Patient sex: F
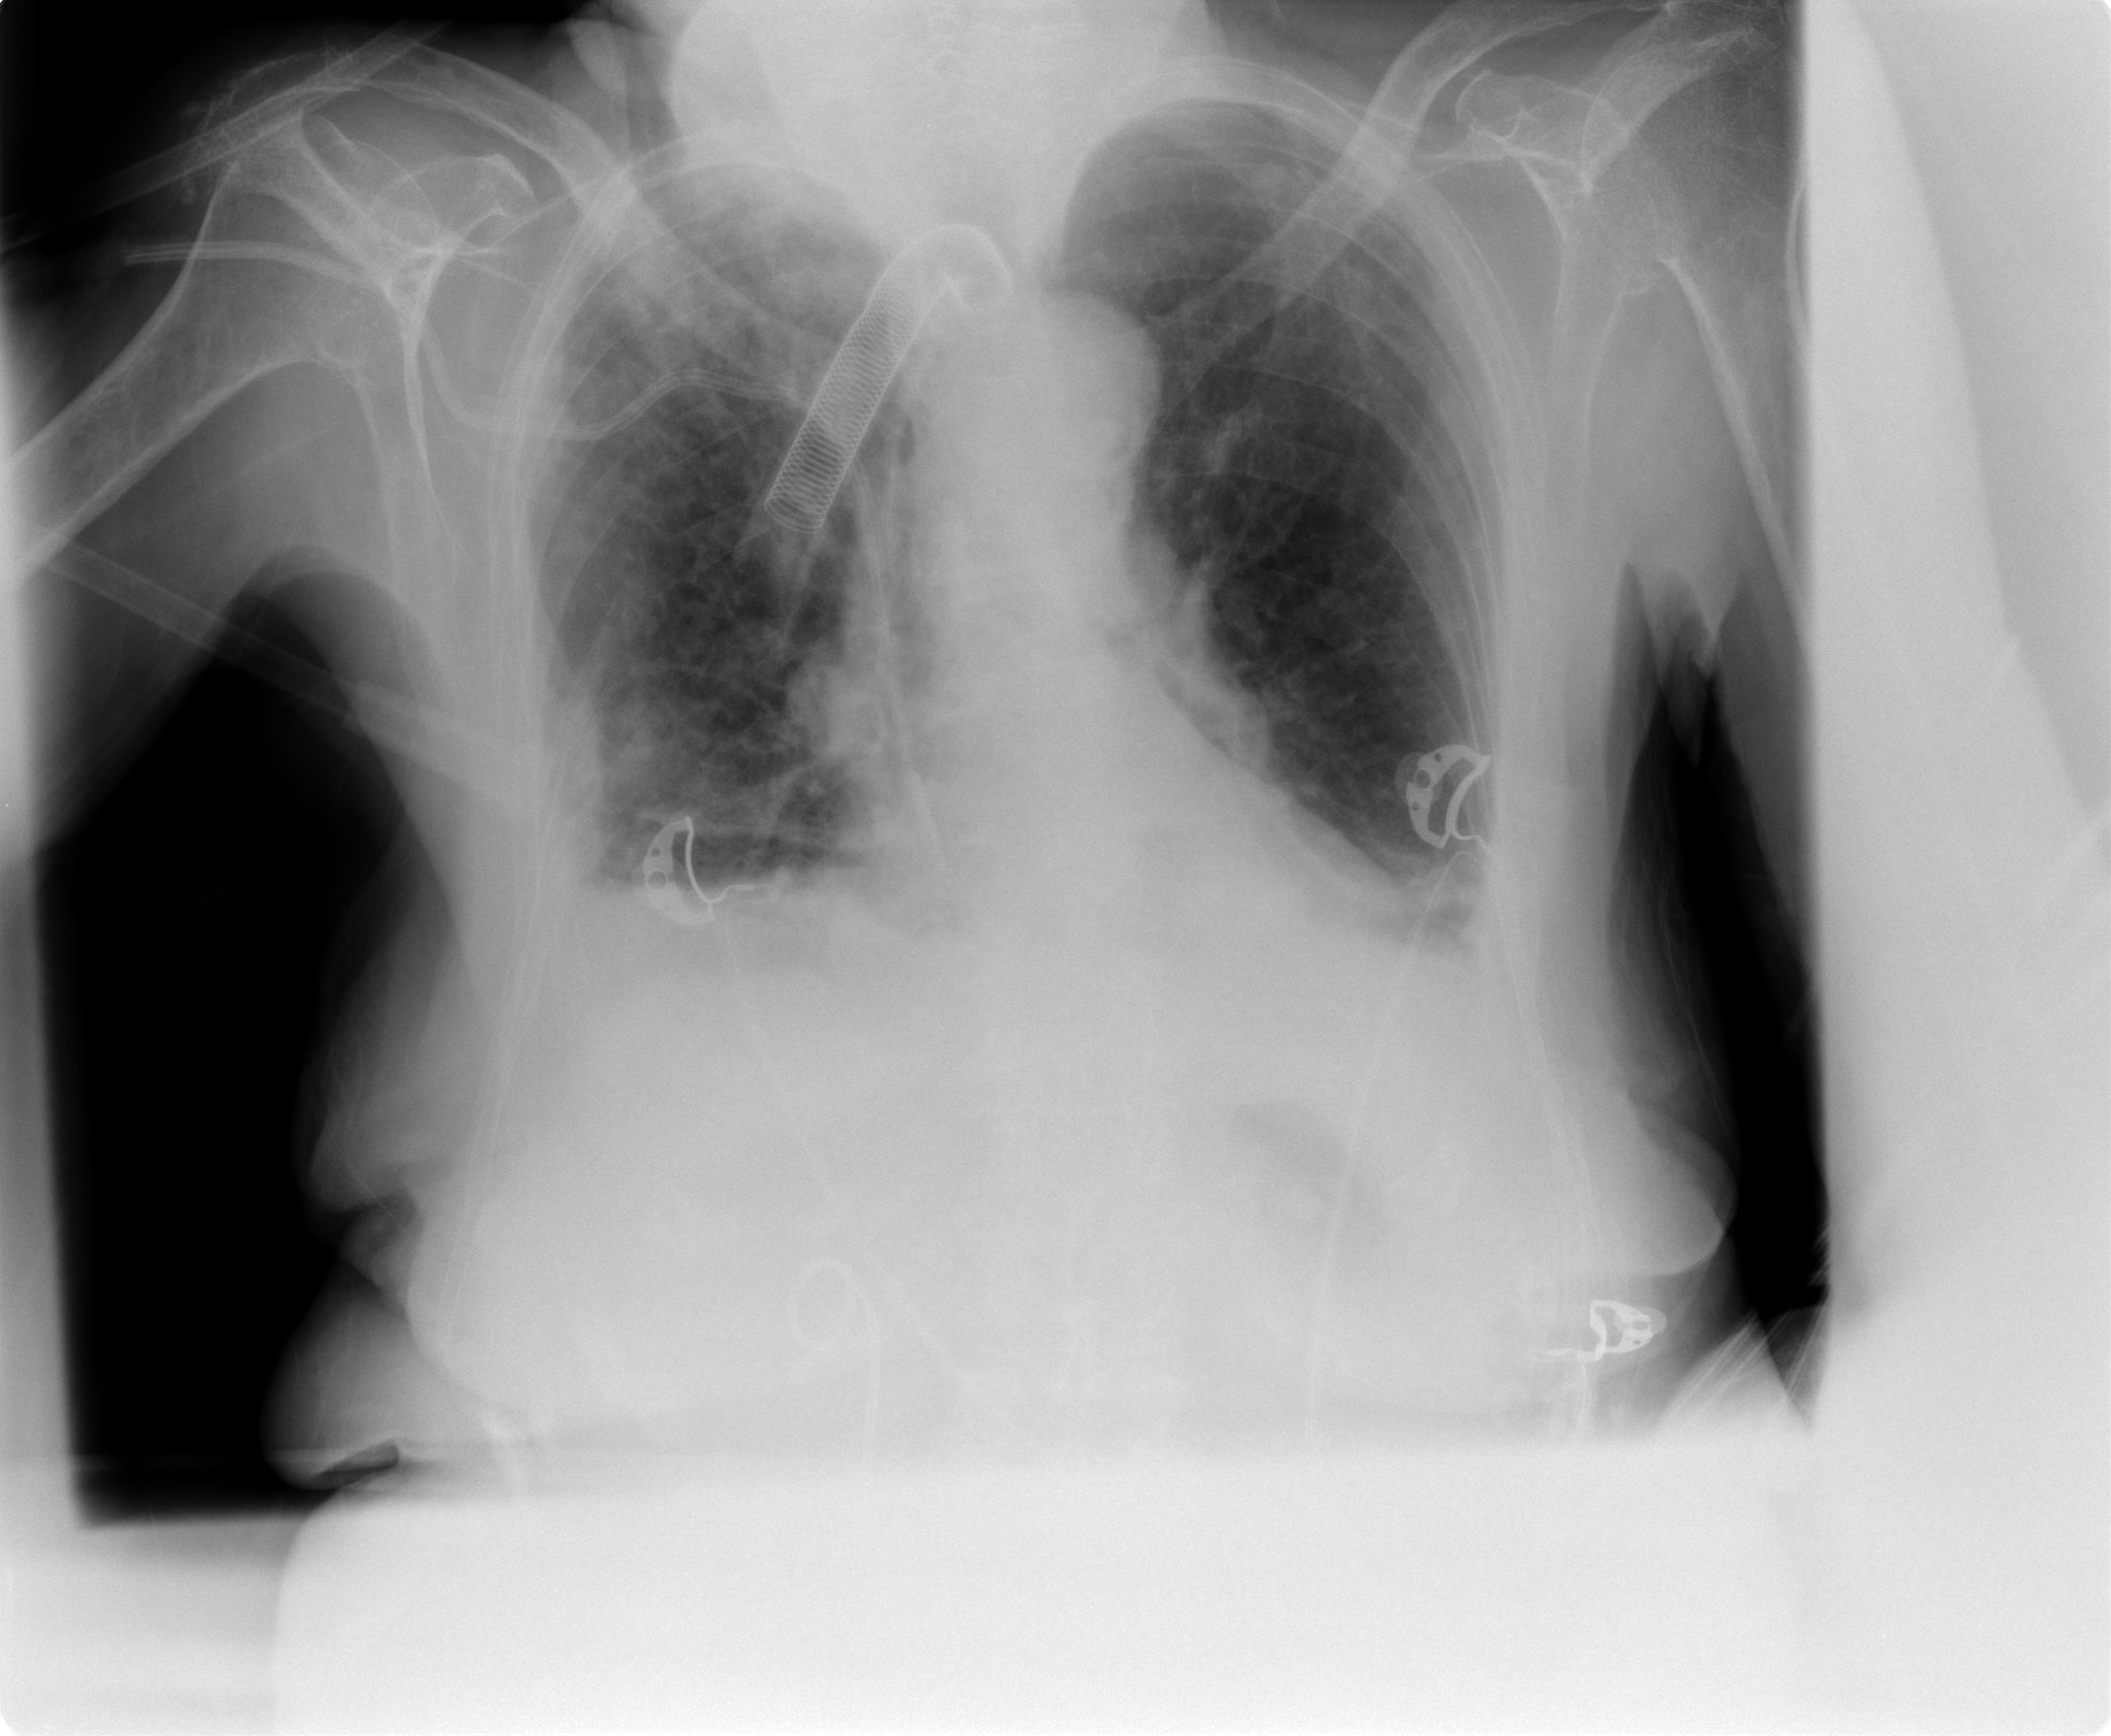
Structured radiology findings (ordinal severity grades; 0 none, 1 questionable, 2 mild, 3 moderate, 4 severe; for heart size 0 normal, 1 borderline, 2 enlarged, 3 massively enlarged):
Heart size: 0
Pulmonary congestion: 0
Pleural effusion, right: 2
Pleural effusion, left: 2
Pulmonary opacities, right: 2
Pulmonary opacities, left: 1
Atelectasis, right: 2
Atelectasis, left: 2